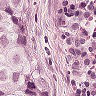
Metastatic tissue present: yes